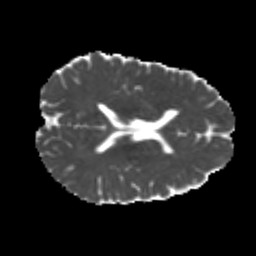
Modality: MD
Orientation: axial
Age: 20
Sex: male
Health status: healthy
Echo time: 0.074 s